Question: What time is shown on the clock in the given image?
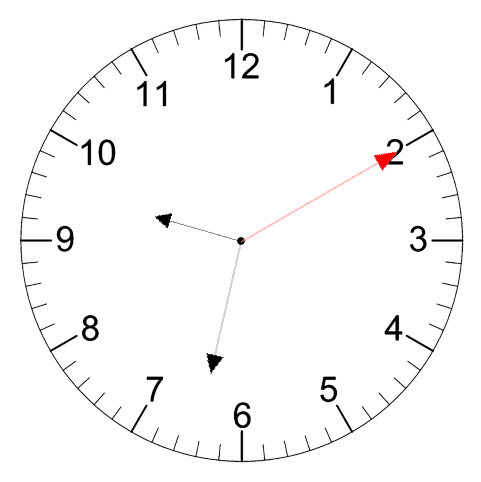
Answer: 09:32:10